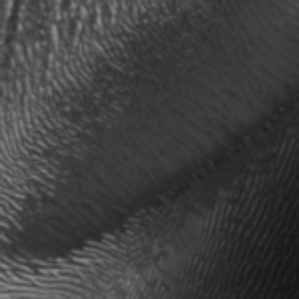
Label: frost